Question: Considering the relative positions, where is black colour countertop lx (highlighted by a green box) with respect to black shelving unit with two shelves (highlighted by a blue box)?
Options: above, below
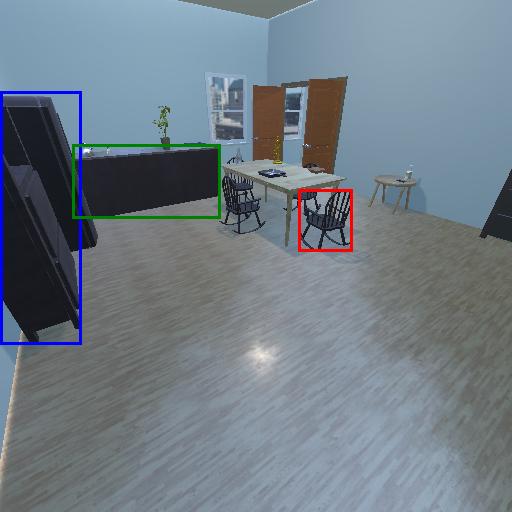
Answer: above